Question: I'd like to draw a time series as a bar chart (I suppose it's also called column chart) preserving the scale of the time line. Example:
Could you recommend a javascript library providing the code with how to visualize it?
I'm well aware of this <URL> and tried some of them, but couldn't come close to the desired outcome.
The example data in javascript format:
'''
var arr = new Array();
arr[0] = -100;
arr[3.5] = 10;
arr[5] = 110;
'''
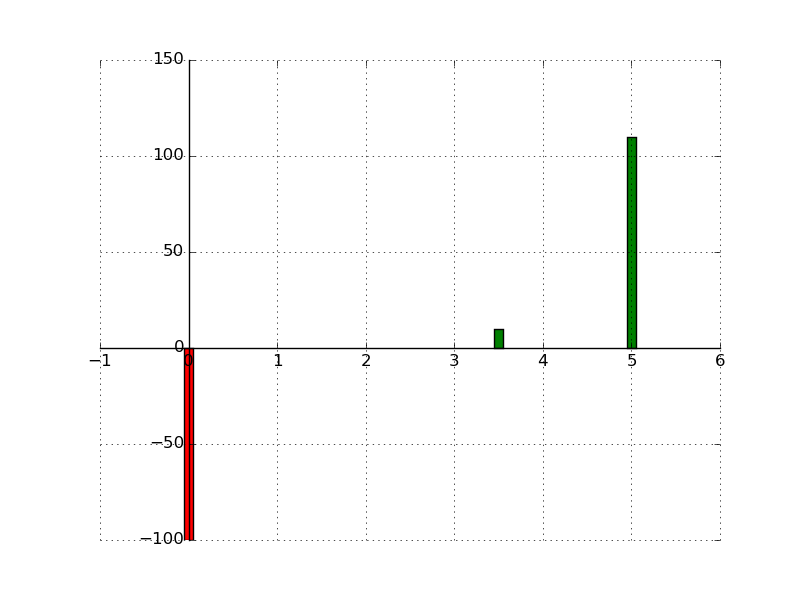
Answer: Have a look at this code, you can replace 'categories(in x-axis)' and 'data' with your own arrays.
'''
<html>
<head>
<script src="http://ajax.googleapis.com/ajax/libs/jquery/1.8.2/jquery.min.js"></script>
<script src="http://code.highcharts.com/highcharts.js"></script>
</head>
<div id="container" style="min-width: 310px; height: 400px; margin: 0 auto">
</div>
<script>
$(function () {
$('#container').highcharts({
chart: {
type: 'column'
},
title: {
text: 'Column chart with negative values'
},
credits: {
enabled: false
},
series: [{
name: 'Bar Chart',
data: [
{ x: 0, y: -100 },
{ x: 4.9, y: 10},
{ x: 5, y: 100 }
]
}]
});
});
</script>
</html>
'''